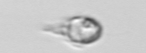
Label: Balanion